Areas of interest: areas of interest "Transportation stations"
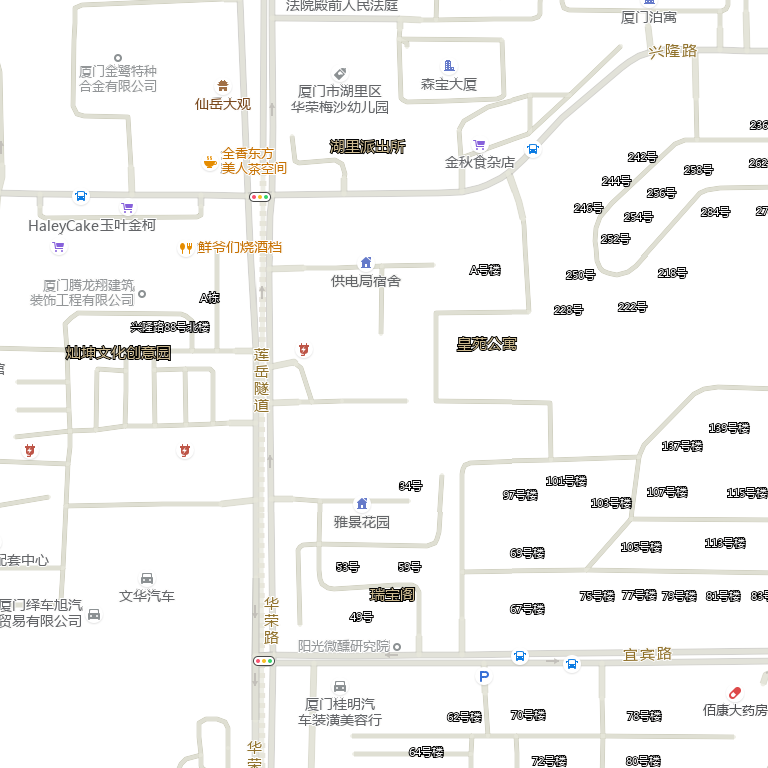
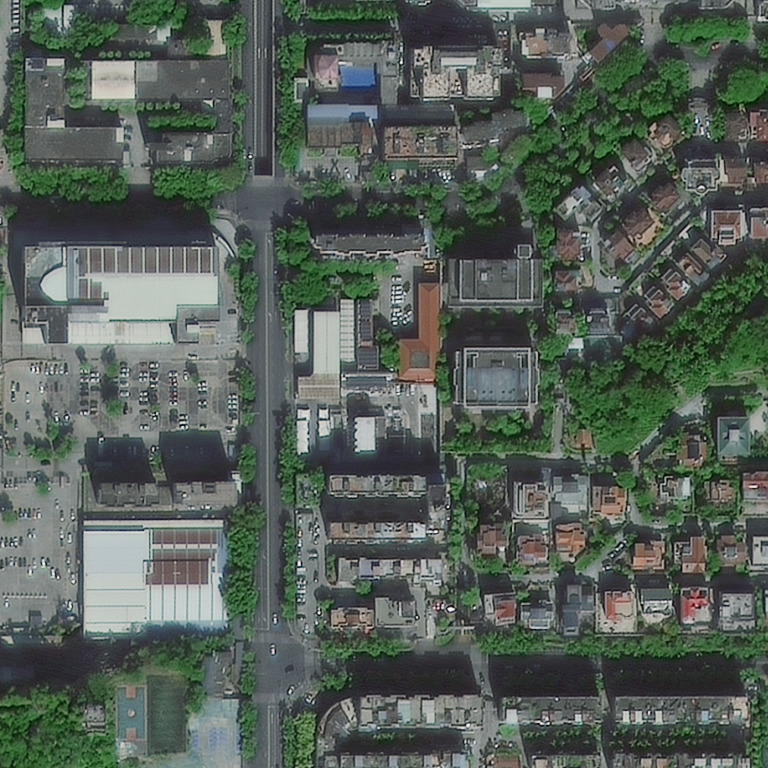